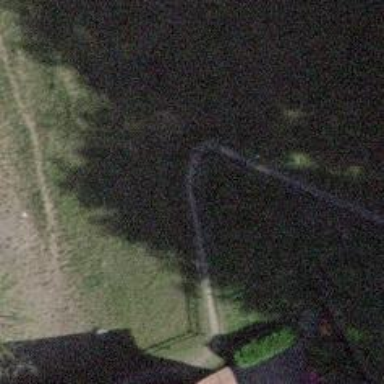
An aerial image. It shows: Dirt path.